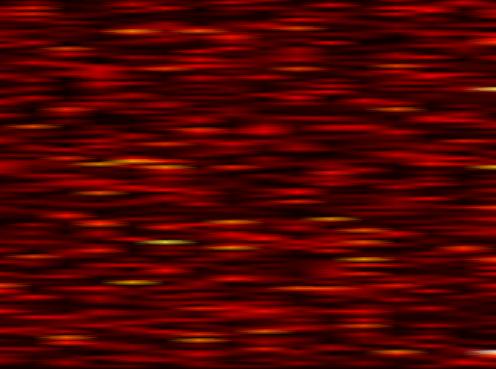
Label: FOFDM